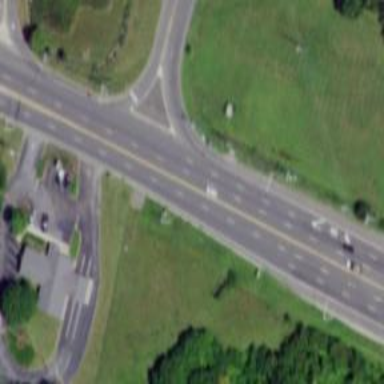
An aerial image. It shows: Trunk highway.